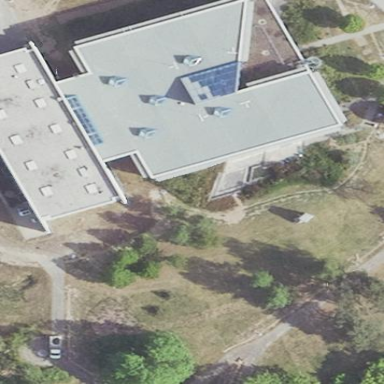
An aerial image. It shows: Library located inside office building.